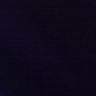
Metastatic tissue present: no